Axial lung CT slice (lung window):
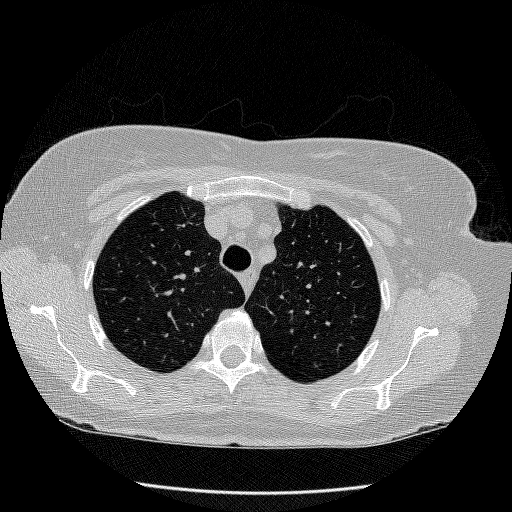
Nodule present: no